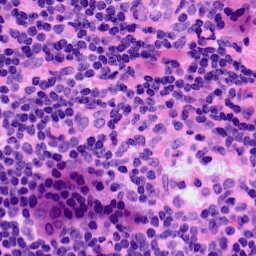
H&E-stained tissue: LymphNode